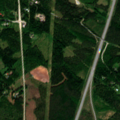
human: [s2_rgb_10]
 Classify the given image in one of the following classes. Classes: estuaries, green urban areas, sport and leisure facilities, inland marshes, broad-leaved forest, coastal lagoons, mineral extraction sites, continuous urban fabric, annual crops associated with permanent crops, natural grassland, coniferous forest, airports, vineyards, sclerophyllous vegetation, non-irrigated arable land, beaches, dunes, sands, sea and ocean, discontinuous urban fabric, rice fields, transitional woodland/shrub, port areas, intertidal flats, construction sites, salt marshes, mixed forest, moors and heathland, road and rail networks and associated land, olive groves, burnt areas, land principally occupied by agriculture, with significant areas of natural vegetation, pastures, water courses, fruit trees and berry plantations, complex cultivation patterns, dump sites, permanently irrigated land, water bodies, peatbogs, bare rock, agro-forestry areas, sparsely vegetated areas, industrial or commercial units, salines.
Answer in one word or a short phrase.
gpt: coniferous forest, mixed forest